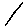
Label: line